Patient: sex M, age 53
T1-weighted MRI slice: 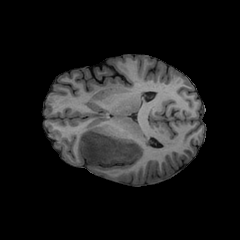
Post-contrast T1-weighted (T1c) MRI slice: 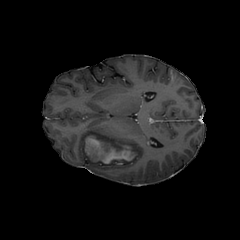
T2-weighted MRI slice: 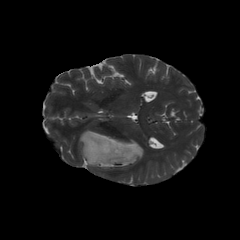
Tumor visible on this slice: yes
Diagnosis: Astrocytoma, IDH-mutant
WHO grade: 4